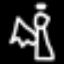
Label: angel